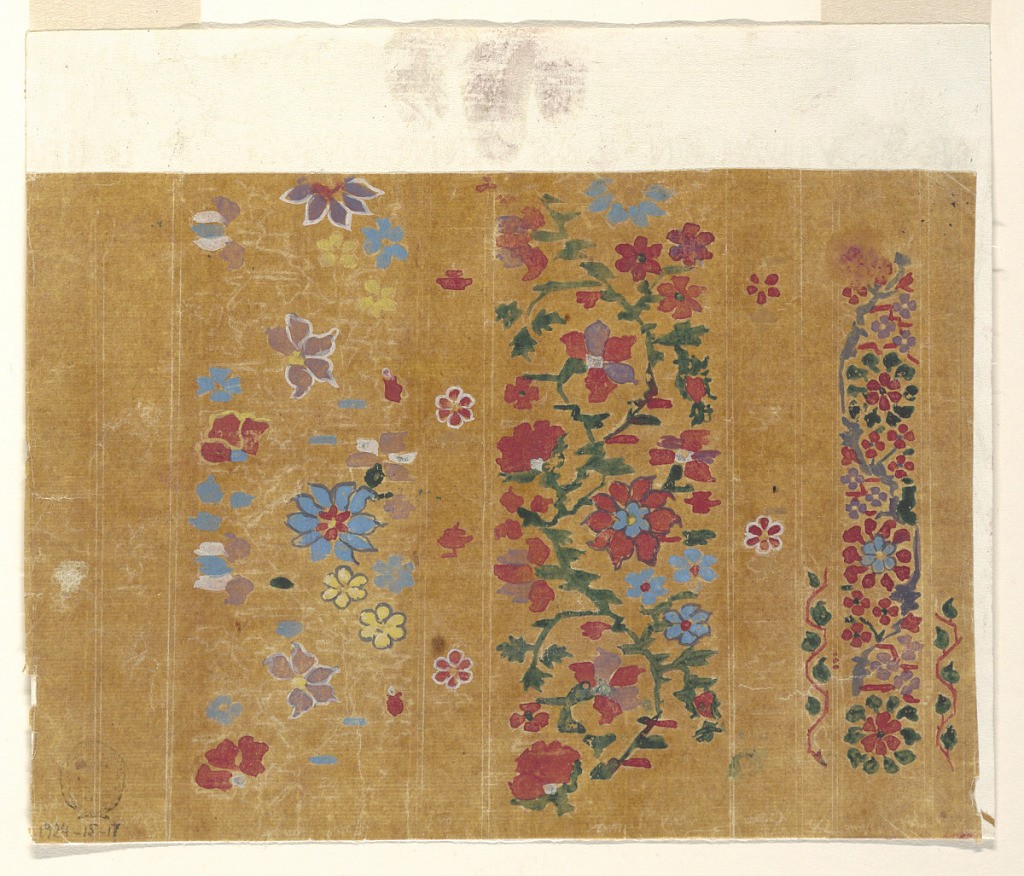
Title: Design for Woven Shawl with Indianizing Motifs
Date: mid- 19th century
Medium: Brush and watercolor on oily tracing paper
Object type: Drawing
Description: Details of a design for woven shawl with Indianizing motifs, including paisley. Decoration consists of stripes. The two broadest stripes are decorated with rinceaux of the same design but of different colorings of the blossoms and buds. Only these are shown in the left stripe. The narrow stripes beside the broad ones show rosettes alternating with indistinct motifs. At right follows a stripe with a rinceau with many blossoms of various sizes. The stripe is framed by two narrow ones with leaves on waved stems.